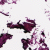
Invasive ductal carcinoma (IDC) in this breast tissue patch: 0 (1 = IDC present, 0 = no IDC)